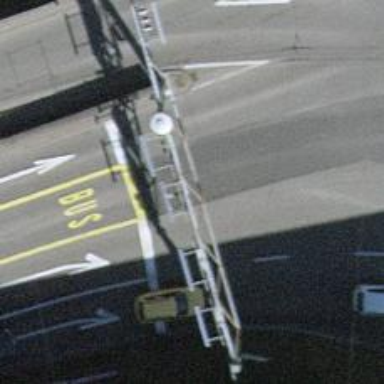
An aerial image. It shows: Road with traffic signals.